Question: I'm designing an R program to output different graphs of any csv file input. I am using Rstudio Shiny and ggPlot2 (and maybe later D3!) to develop the program. Being new to these languages, however, I'm encountering some major problems. Here is my program so far:
Related post from me 2 days ago: <URL>
server.R
'''
library(shiny)
library(datasets)
library(ggplot2)
X <- read.csv(file.choose())
# Define server logic required to summarize and view the selected dataset
shinyServer(function(input, output) {
# Generate a summary of the dataset
output$summary <- renderPrint({
dataset <- X
summary(dataset)
})
# Show the first "n" observations
output$view <- renderTable({
head(X, n = input$obs)
})
createPlot <- function(df, colx, coly) {
ggplot(data=df, aes(x=df[,colx],y=df[,coly]), environment = environment()) + geom_point(size = 3) + geom_line()
}
Y <- reactive({
X
})
# create a basic plot
output$plotBasic <- reactivePlot(function() {
df <- Y()
print(createPlot(df, colx=input$xa, coly=input$ya))
})
})
'''
ui.R
'''
library(shiny)
# Define UI for dataset viewer application
shinyUI(pageWithSidebar(
# Application title
headerPanel("My app!"),
# Sidebar with controls to select a dataset and specify the number
# of observations to view
sidebarPanel(
numericInput("obs", "Number of observations to view:", 13),
numericInput("xa", "Column to plot as X-axis:", 1),
numericInput("ya", "Column to plot as Y-axis:", 2)
),
# Show a summary of the dataset and an HTML table with the requested
# number of observations
mainPanel(
tabsetPanel(
tabPanel("Table", tableOutput("view")),
tabPanel("BasicGraph", plotOutput("plotBasic"))
)
)
))
'''
I have a few problems with my program. I do not know how to display the column names in the csv data that was read on the graph (the uploaded file can be anything). Also, whenever I try to change the graph display (geom in ggplot function), it doesn't change the graph. Here I added "geom_line()" but it only displays the dots. If I try to do stat_smooth() it doesn't display the smoothing as well.
The other problem is that the graph is not displaying the data in order (for example, in the dataset I passed in, the months are in order , June, July, August, but in the graph they are jumbled).
Thanks for the help guys.
I've attached a picture of what the program looks like in case you can't run it.

<URL>
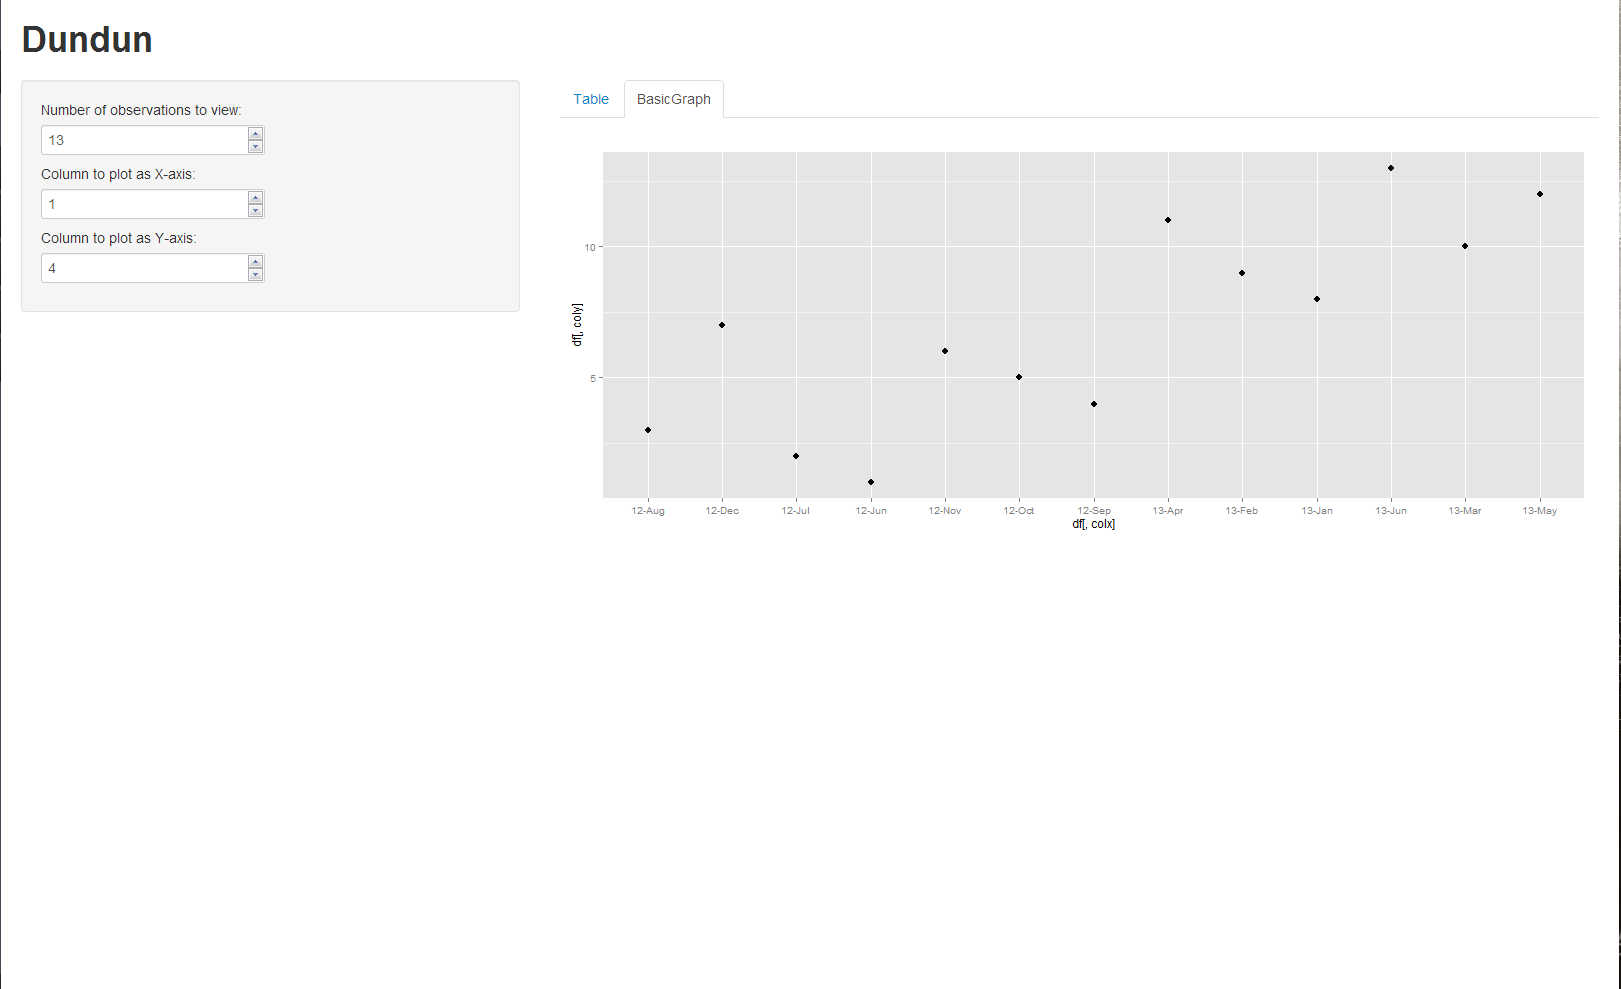
Answer: There are multiple questions that need to be addressed.
Q1: I do not know how to display the column names in the csv data that was read on the graph (the uploaded file can be anything).
You would do that by making the UI "Dynamic." <URL>
Add
'''
uiOutput("opt.x"), #dynamic UI
uiOutput("opt.y") #value comes from Server.R
'''
'''
output$opt.x <- renderUI({
selectInput("xcolumn", "X column to Plot",
names(Y())
)
})
output$opt.y <- renderUI({
selectInput("ycolumn", "Y Column",
names(Y()))
})
'''
Q2: Also, whenever I try to change the graph display (geom in ggplot function), it doesn't change the graph. Here I added "geom_line()" but it only displays the dots.
Most likely, there you should be getting a warning message from 'ggplot're. grouping.
You can address that by specifying the 'group' parameter.
'''
p <- p + geom_line(aes(group=colx))
'''
Q3: The other problem is that the graph is not displaying the data in order (for example, in the dataset I passed in, the months are in order , June, July, August, but in the graph they are jumbled).
Ggplot is doing an internal ordering of dates. There are several questions on SO that address different ways to reorder. (<URL>
Overall Here's a working version of my UI.R and Server.R
### Server.R
'''
library(shiny)
library(datasets)
library(ggplot2)
X <- read.csv(file.choose())
# Define server logic required to summarize and view the selected dataset
shinyServer(function(input, output) {
output$opt.x <- renderUI({
selectInput("xcolumn", "X column to Plot",
names(Y())
)
})
output$opt.y <- renderUI({
selectInput("ycolumn", "Y Column",
names(Y()))
})
# Generate a summary of the dataset
output$summary <- renderPrint({
dataset <- X
summary(dataset)
})
# Show the first "n" observations
output$view <- renderTable({
head(X, n = input$obs)
})
createPlot <- function(df, colx, coly) {
p <- ggplot(data=df, aes(x=df[,colx],y=df[,coly]), environment = environment()) #+ geom_line(aes(x=df[,colx],y=df[,coly], group=colx))
p <- p + geom_line(aes(group=colx))
p <- p + xlab(names(df)[colx]) + ylab(names(df)[coly])
}
Y <- reactive({
X
})
# create a basic plot
output$plotBasic <- reactivePlot(function() {
df <- Y()
print(createPlot(df, colx=input$xcolumn, coly=input$ycolumn))
})
})
'''
### UI.R
'''
library(shiny)
# Define UI for dataset viewer application
shinyUI(pageWithSidebar(
# Application title
headerPanel("My app!"),
# Sidebar with controls to select a dataset and specify the number
# of observations to view
sidebarPanel(
numericInput("obs", "Number of observations to view:", 13),
uiOutput("opt.x"), #dynamic UI
uiOutput("opt.y") #value comes from Server.R
),
# Show a summary of the dataset and an HTML table with the requested
# number of observations
mainPanel(
tabsetPanel(
tabPanel("Table", tableOutput("view")),
tabPanel("BasicGraph", plotOutput("plotBasic"))
)
)
))
'''
Hope that helps.